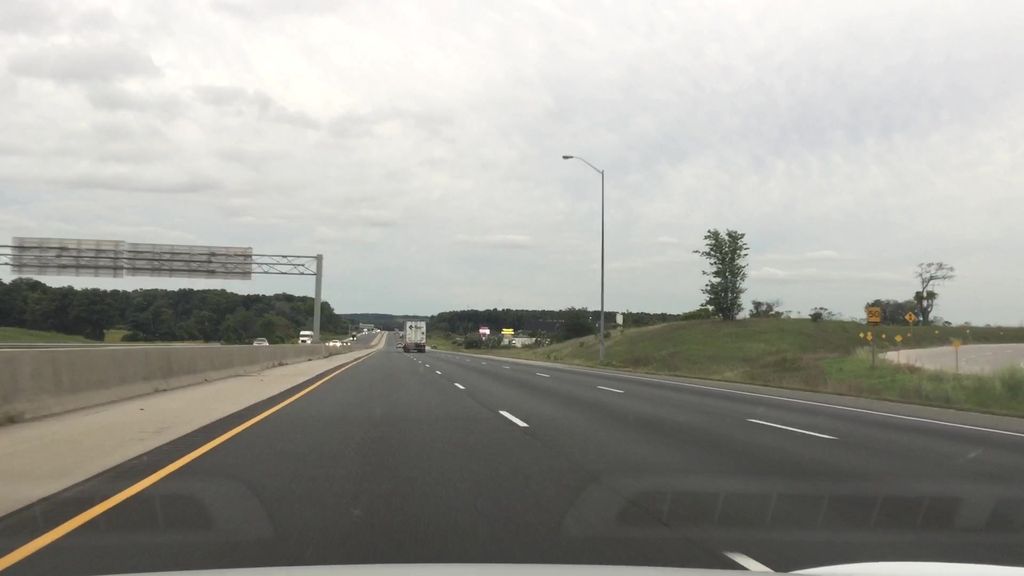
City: kitchener-waterloo